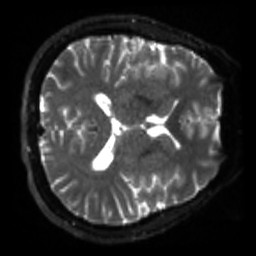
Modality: sbref
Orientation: axial
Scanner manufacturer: siemens
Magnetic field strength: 3 T
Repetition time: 4 s
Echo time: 0.0594 s